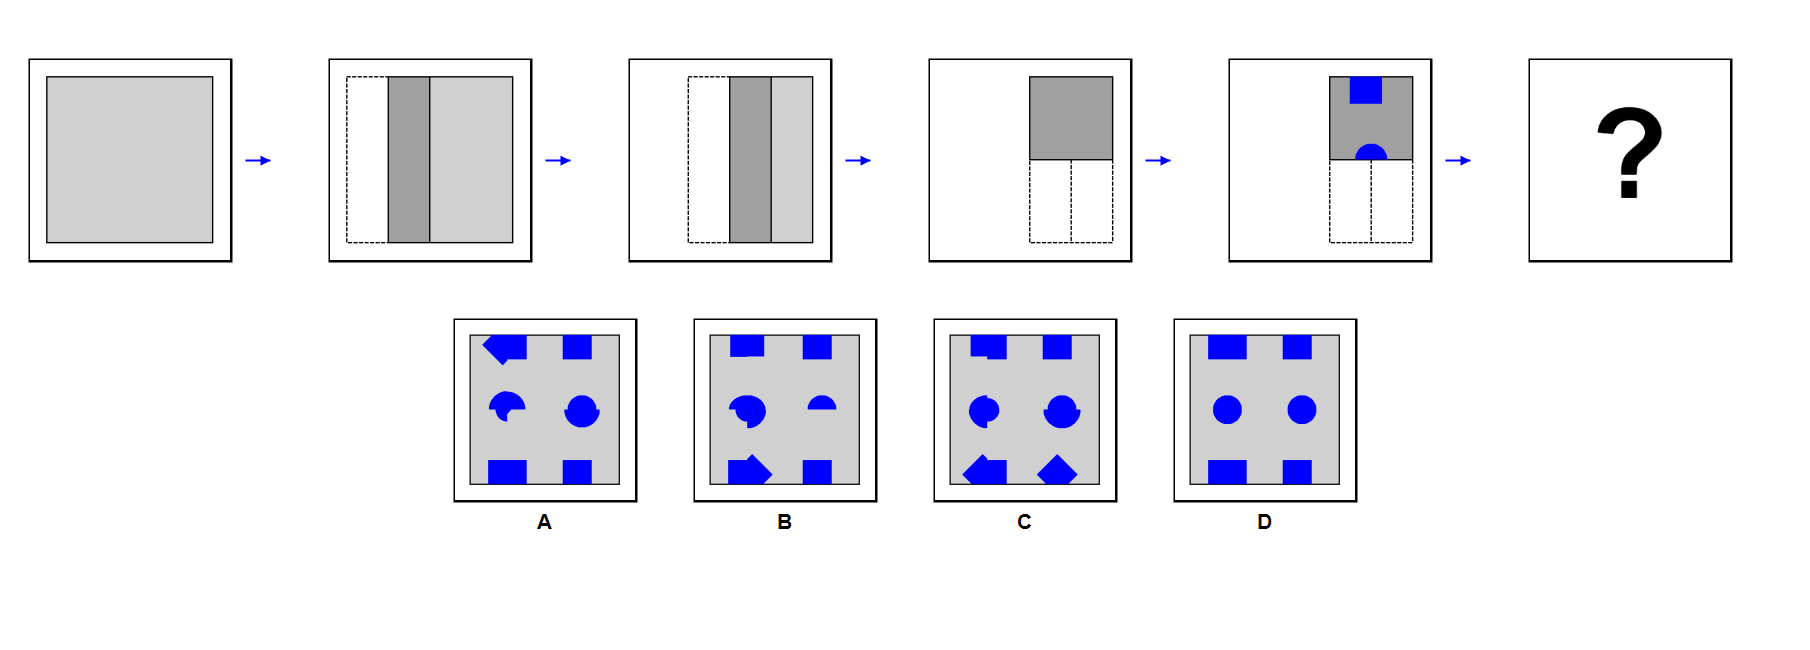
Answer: D